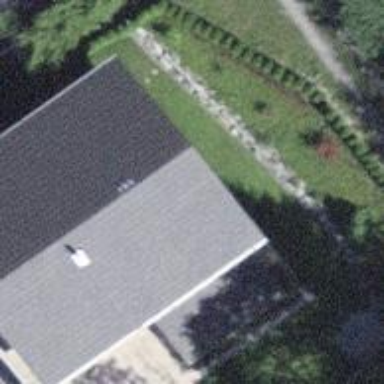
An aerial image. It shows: Simple and straightforward house.